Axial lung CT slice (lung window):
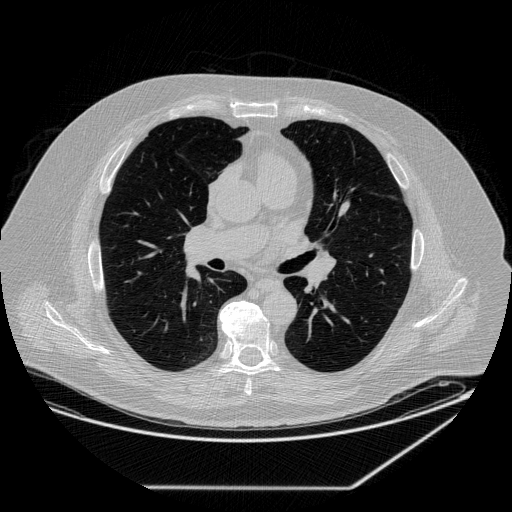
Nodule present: no